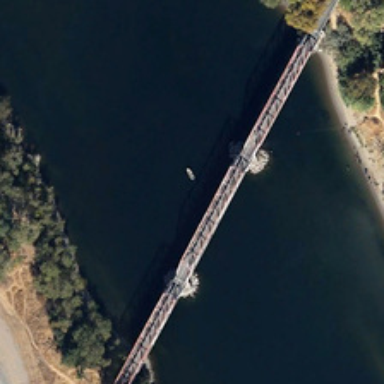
A bridge is over a dark green river with many green trees in two sides of it .